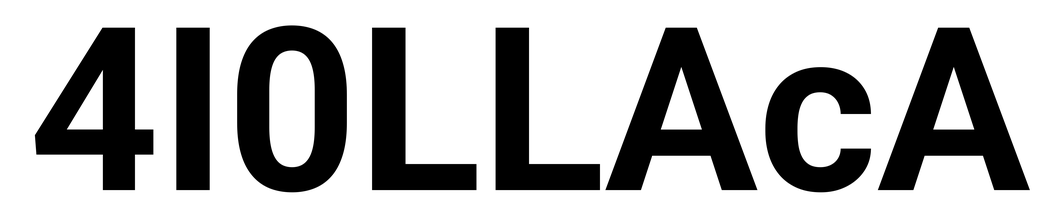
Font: Roboto_Bold